Question: I just started using Matplotlib and am trying to change the color of the face color of a plot...
if I create the figure like this:
'''
plt.figure(num=None, figsize=(5, 10), dpi=80, facecolor='y', edgecolor='k')
'''
only the boarder of the figure changes to yellow... What I would like is the boarder to be white and the plot to be yellow..
edit:
A snip from my current code:
'''
plt.figure(num=None, figsize=(5, 10), dpi=80, facecolor='y', edgecolor='k')
ax = plt.gca()
ax.plot(x, y, color = 'g')
'''

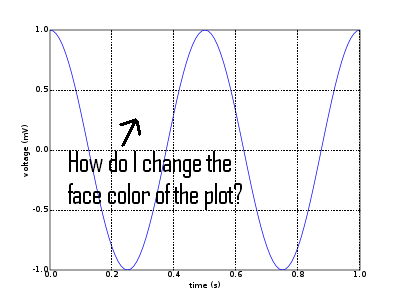
Answer: Is <URL> what you want?

'''
#!/usr/bin/env python
"""
matplotlib gives you 4 ways to specify colors,
1) as a single letter string, ala MATLAB
2) as an html style hex string or html color name
3) as an R,G,B tuple, where R,G,B, range from 0-1
4) as a string representing a floating point number
from 0 to 1, corresponding to shades of gray.
See help(colors) for more info.
"""
from pylab import *
subplot(111, axisbg='darkslategray')
#subplot(111, axisbg='#ababab')
t = arange(0.0, 2.0, 0.01)
s = sin(2*pi*t)
plot(t, s, 'y')
xlabel('time (s)', color='r')
ylabel('voltage (mV)', color='0.5') # grayscale color
title('About as silly as it gets, folks', color='#afeeee')
show()
'''